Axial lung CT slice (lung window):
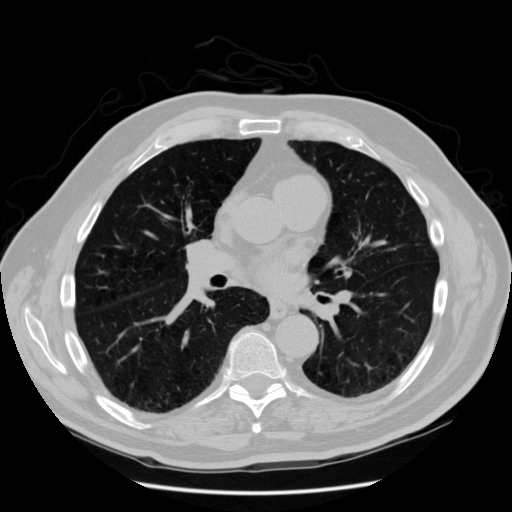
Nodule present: no